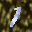
Label: 1